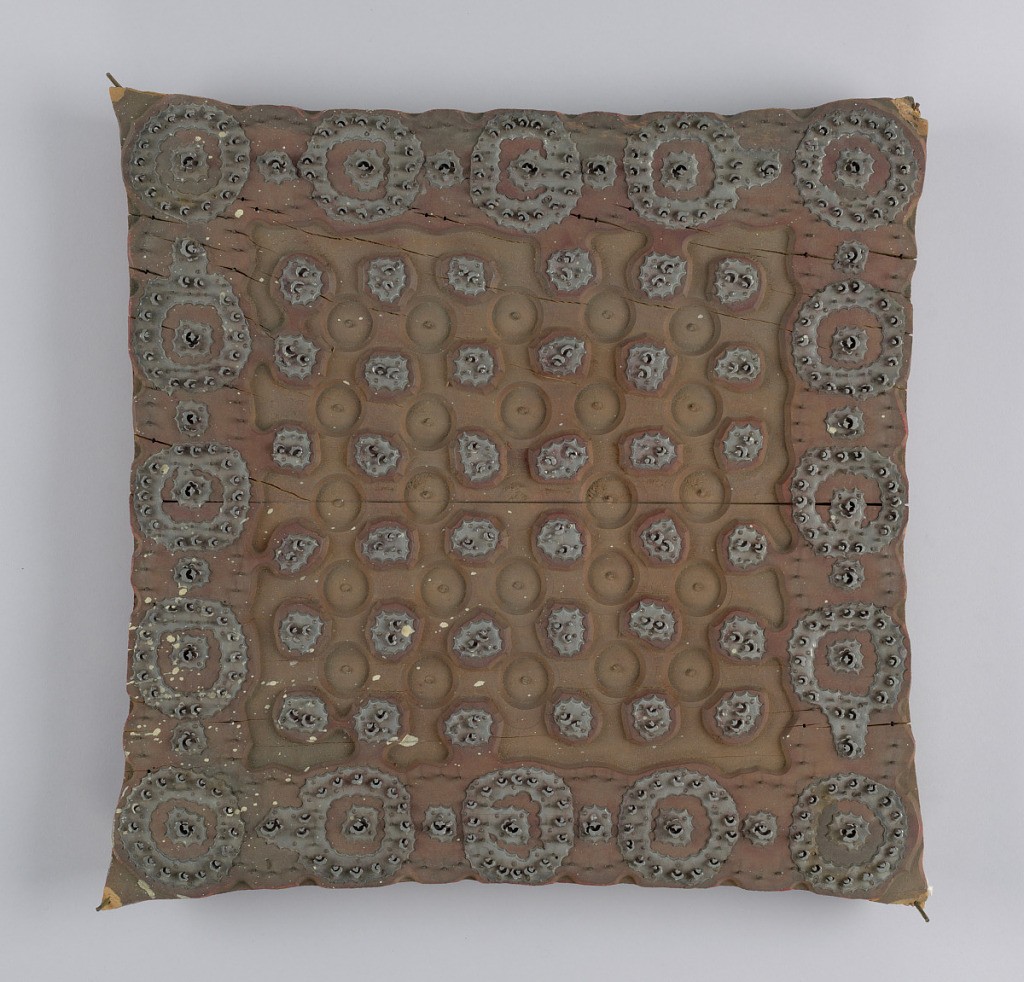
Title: Printing block
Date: late 19th century
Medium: wood, metal
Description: Square wood block for printing handkerchiefs. Set with design in metal of rosettes and arches.